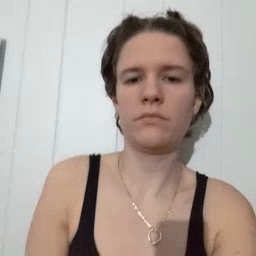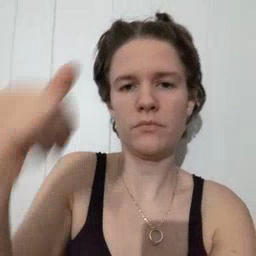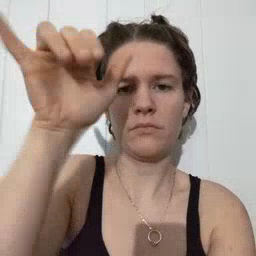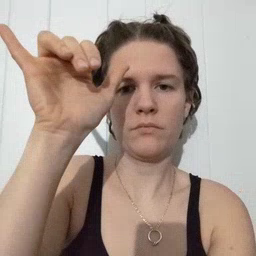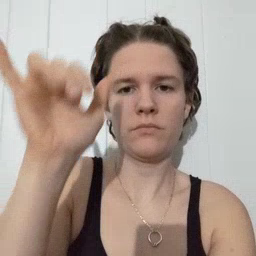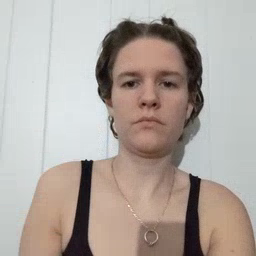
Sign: cow